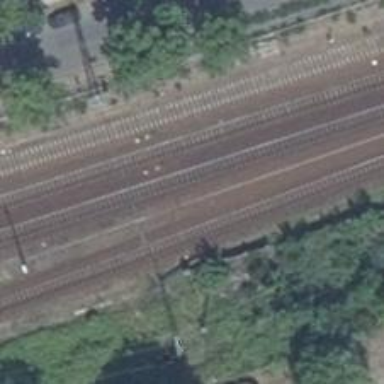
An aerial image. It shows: Railway signal.